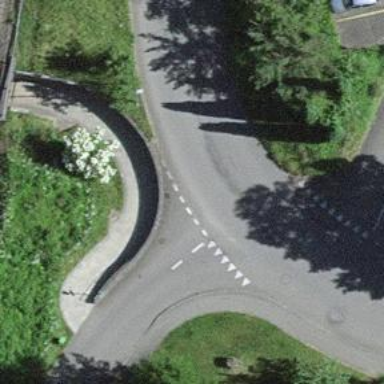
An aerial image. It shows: Road with "give way" sign.